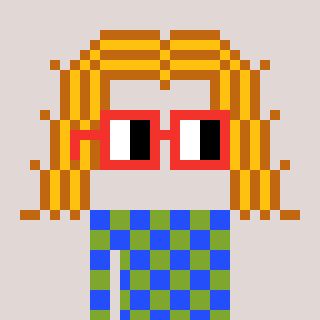
a pixel art character with square red glasses, a hair-shaped head and a slimegreen-colored body on a warm background